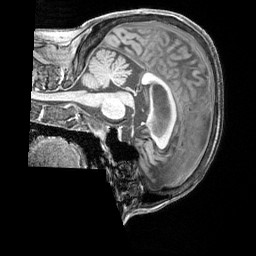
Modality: T1w
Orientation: sagittal
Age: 64
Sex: female
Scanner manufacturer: siemens
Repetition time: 2.3 s
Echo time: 0.00226 s